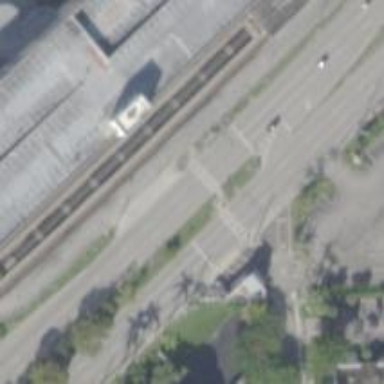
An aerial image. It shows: Asphalt footway with uncontrolled crossing.